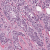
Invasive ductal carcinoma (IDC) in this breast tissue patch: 1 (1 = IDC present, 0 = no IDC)